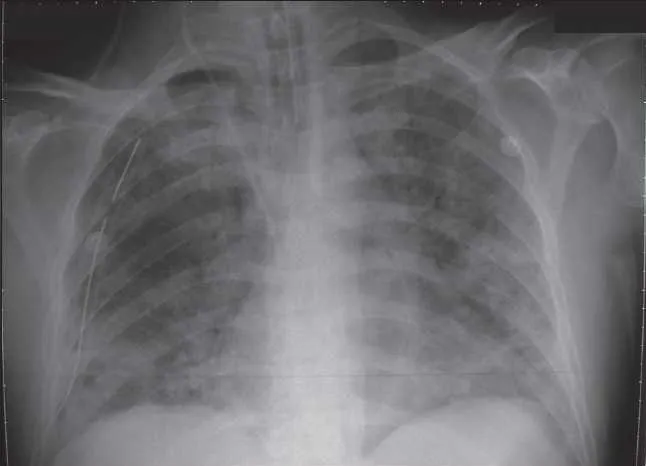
X-ray showed bilateral diffuse infiltrates.
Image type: radiology (x_ray)